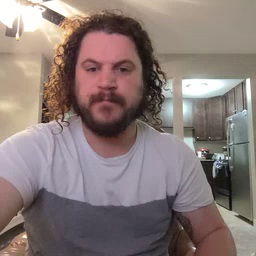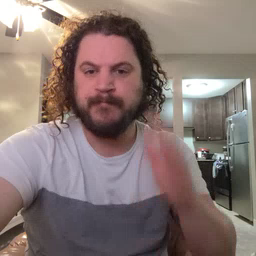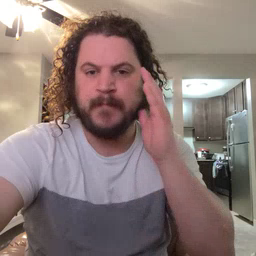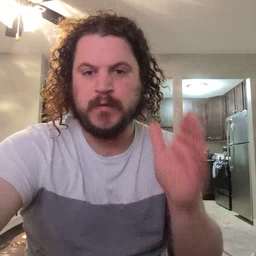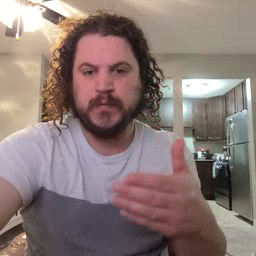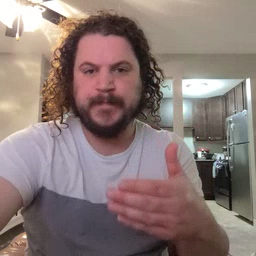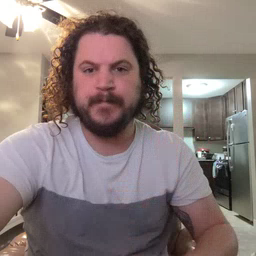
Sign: bedroom